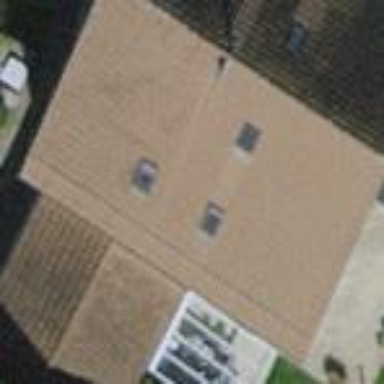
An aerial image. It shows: Building with tile roof.